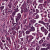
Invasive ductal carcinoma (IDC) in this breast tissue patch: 1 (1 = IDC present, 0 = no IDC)